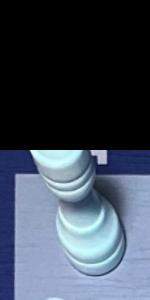
Label: Rook_White